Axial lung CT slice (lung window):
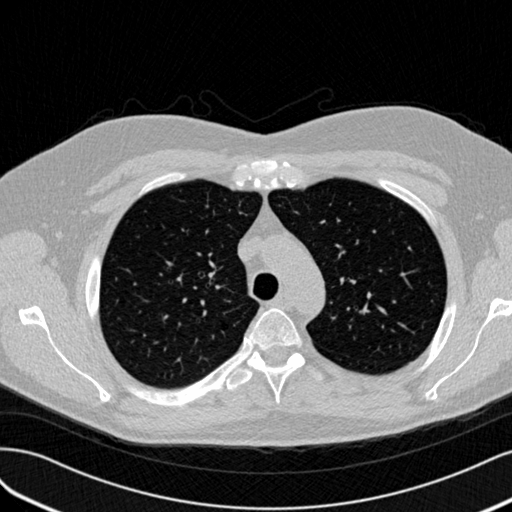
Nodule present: no